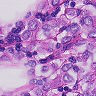
Metastatic tissue present: yes